Interaction volume radius: 10 \u00c5
Interaction volume height: 35 \u00c5
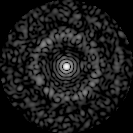
Disorder parameter: 0.8313